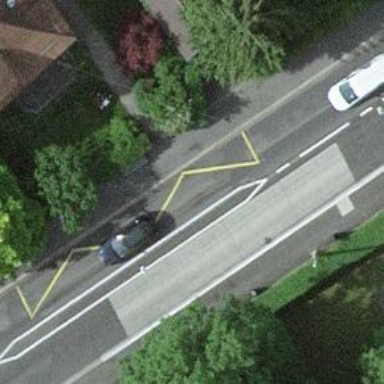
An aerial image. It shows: Bus stop for trolleybuses with designated stop position for public transport.